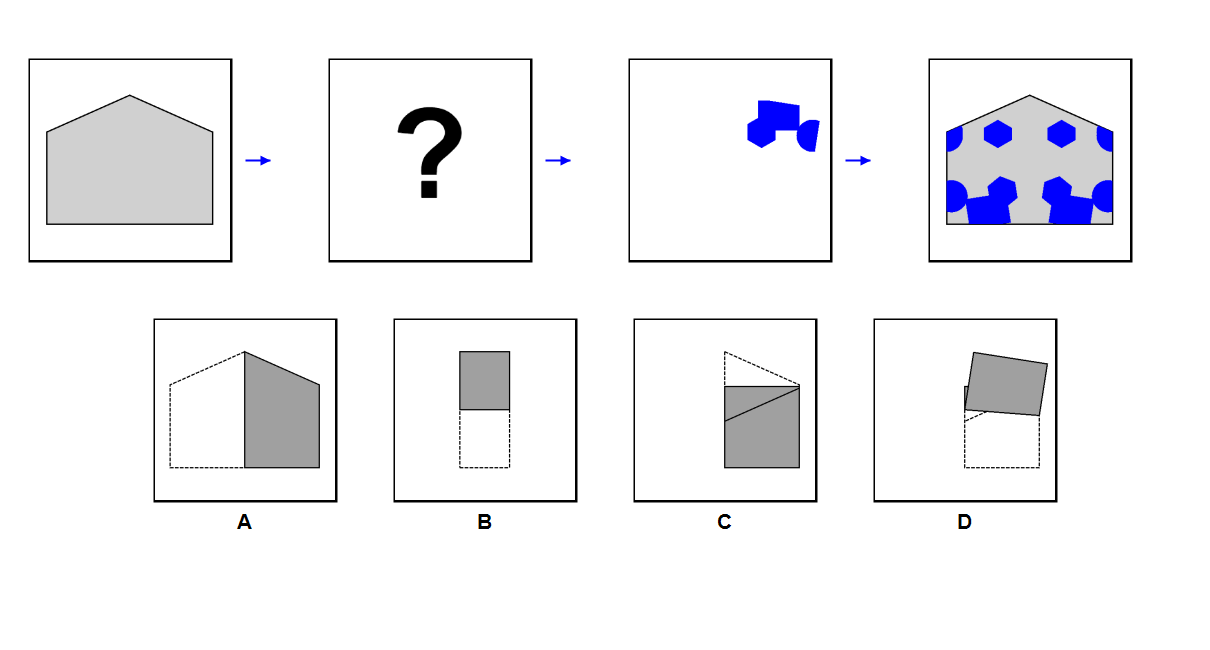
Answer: B